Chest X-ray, AP view. Patient: 56 years old, sex M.
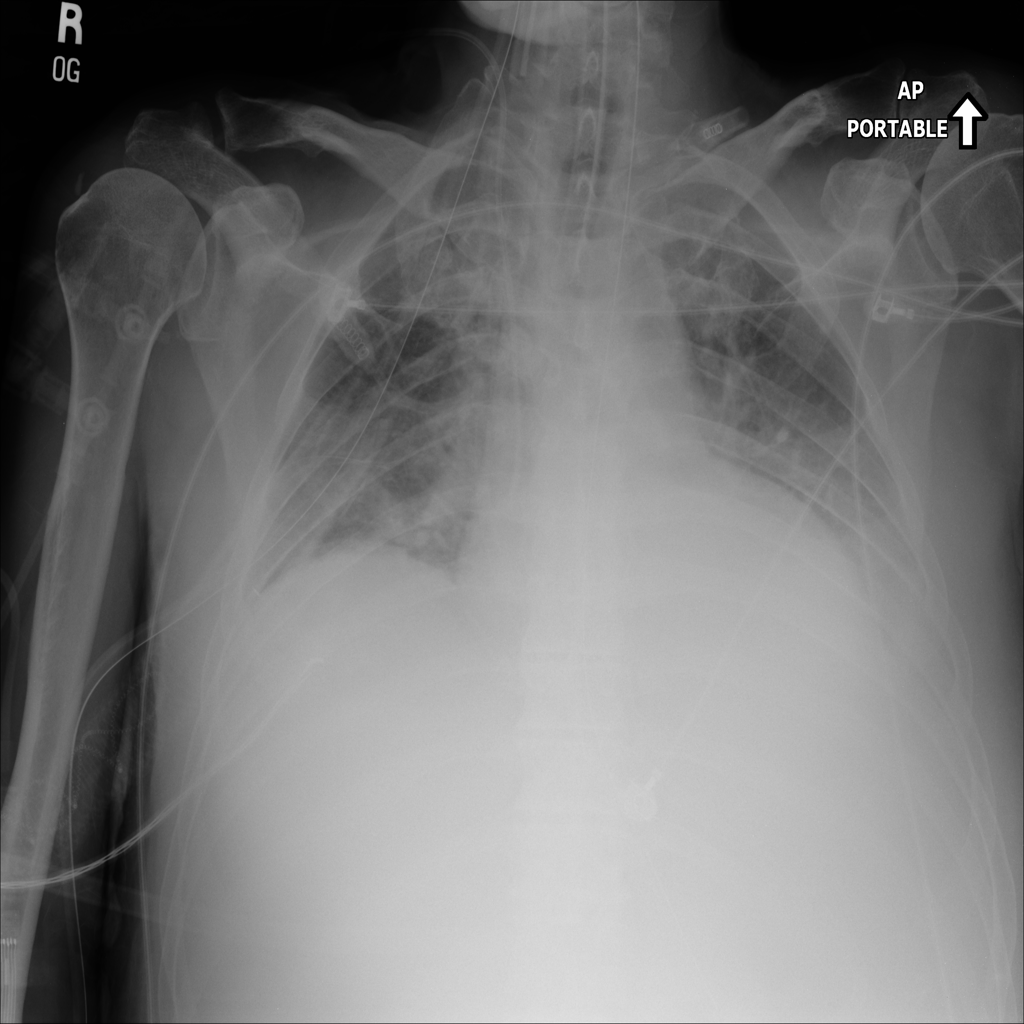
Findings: Effusion